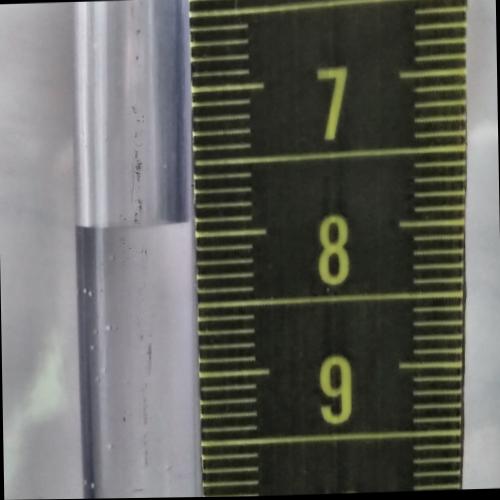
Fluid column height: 7.9 cm